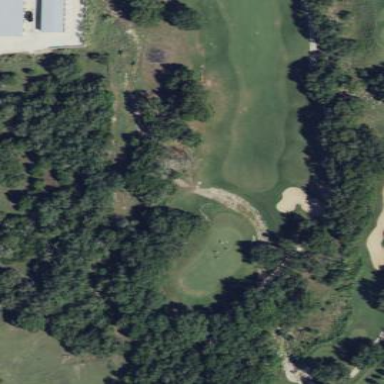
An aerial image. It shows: Rough area in golf course.